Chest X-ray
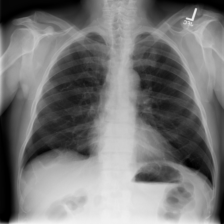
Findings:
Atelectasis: negative
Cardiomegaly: negative
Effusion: negative
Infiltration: negative
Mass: negative
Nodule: negative
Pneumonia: negative
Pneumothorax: negative
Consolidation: negative
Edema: negative
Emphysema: negative
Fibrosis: negative
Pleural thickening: negative
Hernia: negative